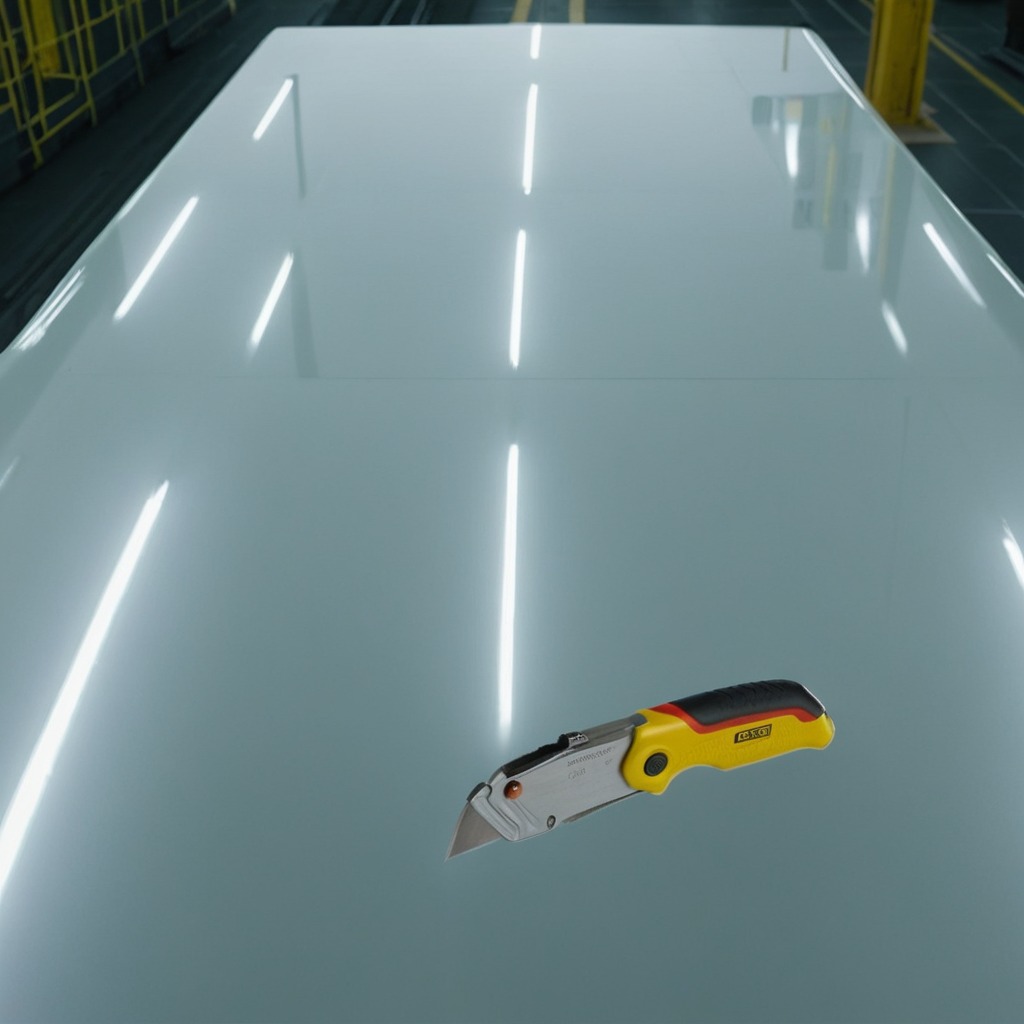
A utility knife lies on the table in the ship maintenance bay.